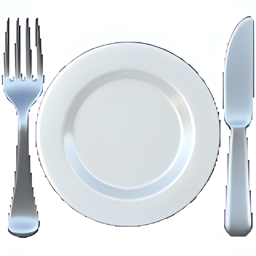
Name: fork and knife with plate
Emoji: 🍽
Group: Food & Drink
Sub-group: dishware